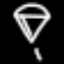
Label: diamond